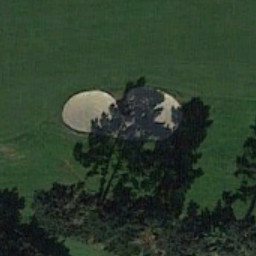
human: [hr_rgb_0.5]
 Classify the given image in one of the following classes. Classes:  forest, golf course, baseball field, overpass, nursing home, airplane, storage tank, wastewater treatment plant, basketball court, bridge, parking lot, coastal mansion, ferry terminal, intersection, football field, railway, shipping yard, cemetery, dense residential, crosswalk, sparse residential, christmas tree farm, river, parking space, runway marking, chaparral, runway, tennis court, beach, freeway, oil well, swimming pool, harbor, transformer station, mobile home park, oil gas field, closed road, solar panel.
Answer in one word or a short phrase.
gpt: golf course